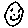
Label: smiley face